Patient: sex M, age 76
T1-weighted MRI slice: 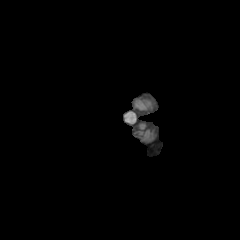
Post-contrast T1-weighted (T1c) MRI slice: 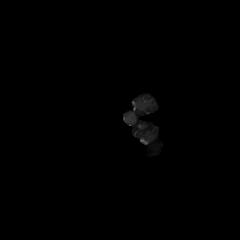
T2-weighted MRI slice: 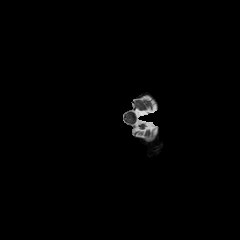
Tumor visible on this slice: no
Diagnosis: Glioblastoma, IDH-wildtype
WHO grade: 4